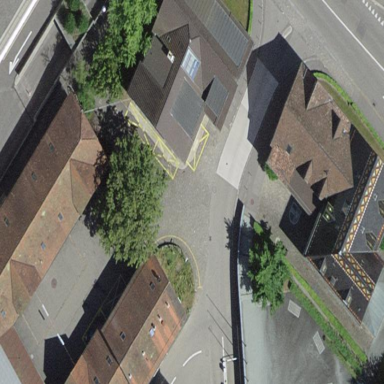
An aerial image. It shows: Gabled building.